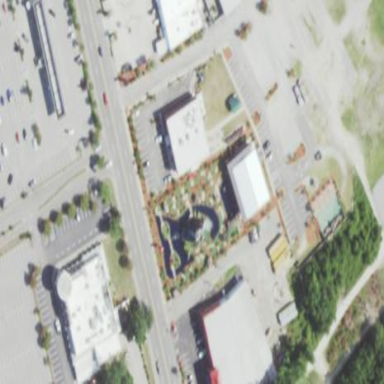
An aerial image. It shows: Miniature golf leisure land.